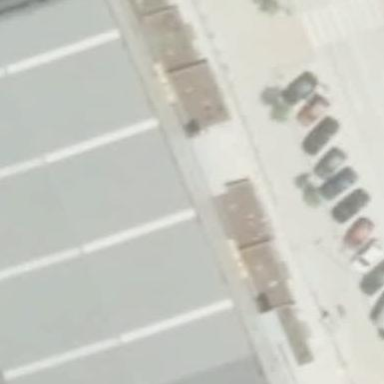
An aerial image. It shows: Part of building.